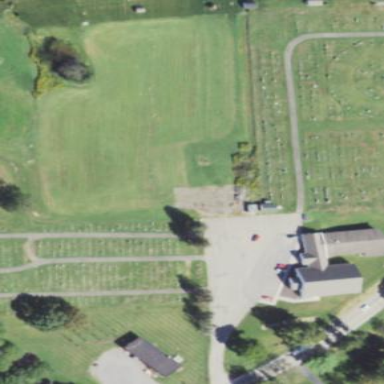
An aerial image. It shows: Cemetery.